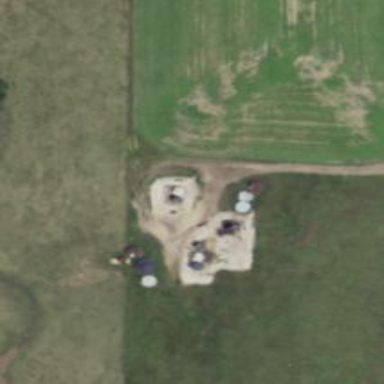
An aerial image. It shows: Storage tank that is man-made.